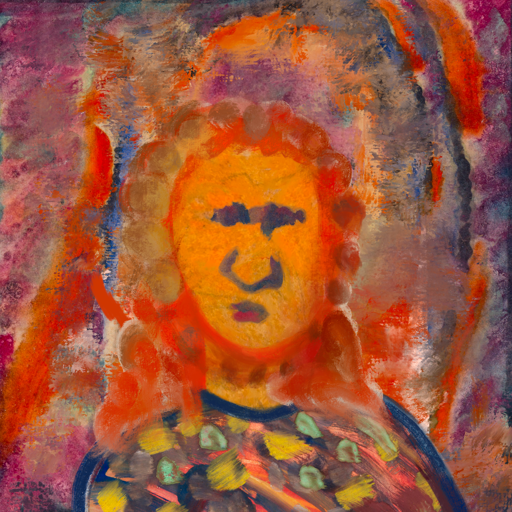
Background: Experience, Head And Neck Front: Sisters, Face Front: In_The_Sun, Bust: Mother_And_Son_Mother, Hair Front: Rupkatha, Head Accessory: Blank, Second Necklace: Blank, Necklace: Blank, Baby: Blank